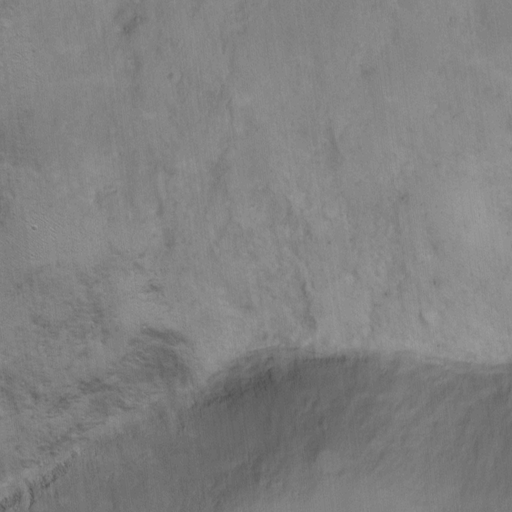
Classes present: Background